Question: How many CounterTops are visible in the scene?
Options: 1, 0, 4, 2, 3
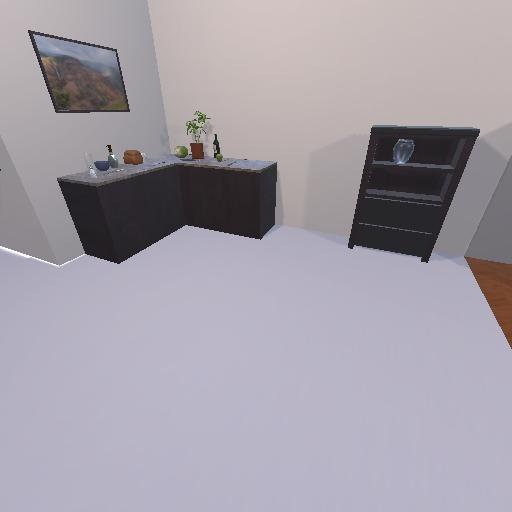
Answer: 1